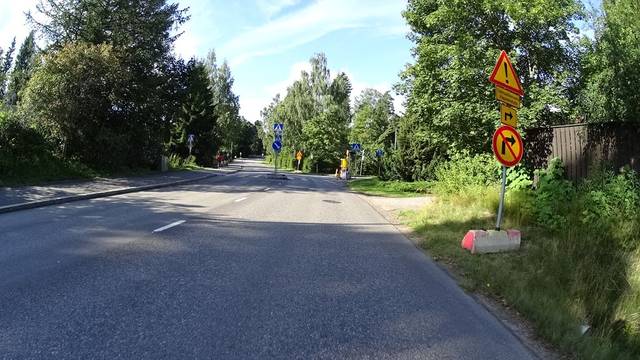
Region: Finland
Coordinates: 60.211, 24.713